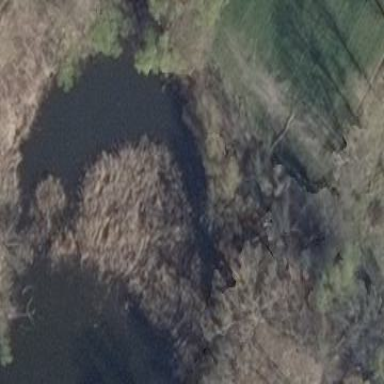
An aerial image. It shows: Swampy wetland area.